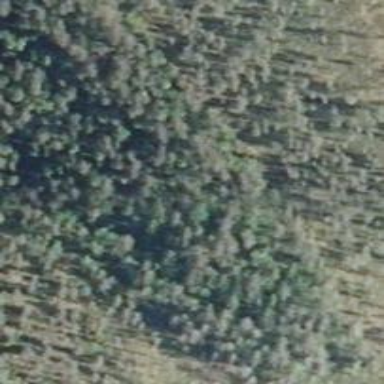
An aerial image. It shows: Woodland consisting mainly of needle-leaved trees.